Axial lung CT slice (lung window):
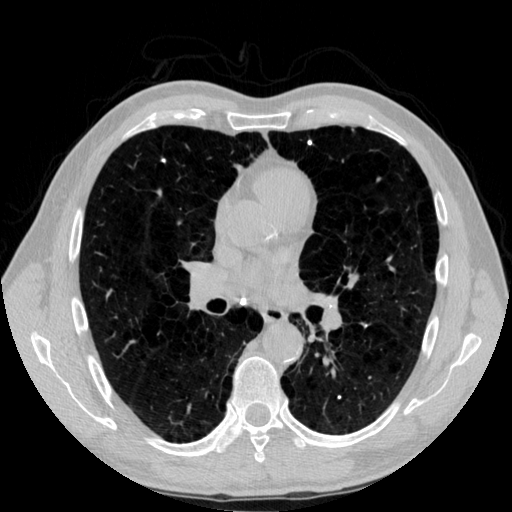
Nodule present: no